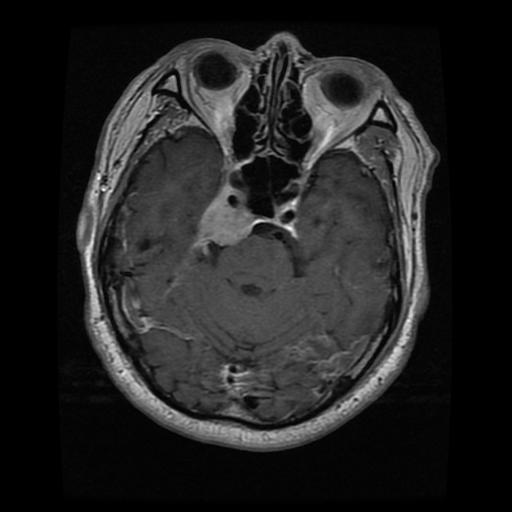
Label: meningioma